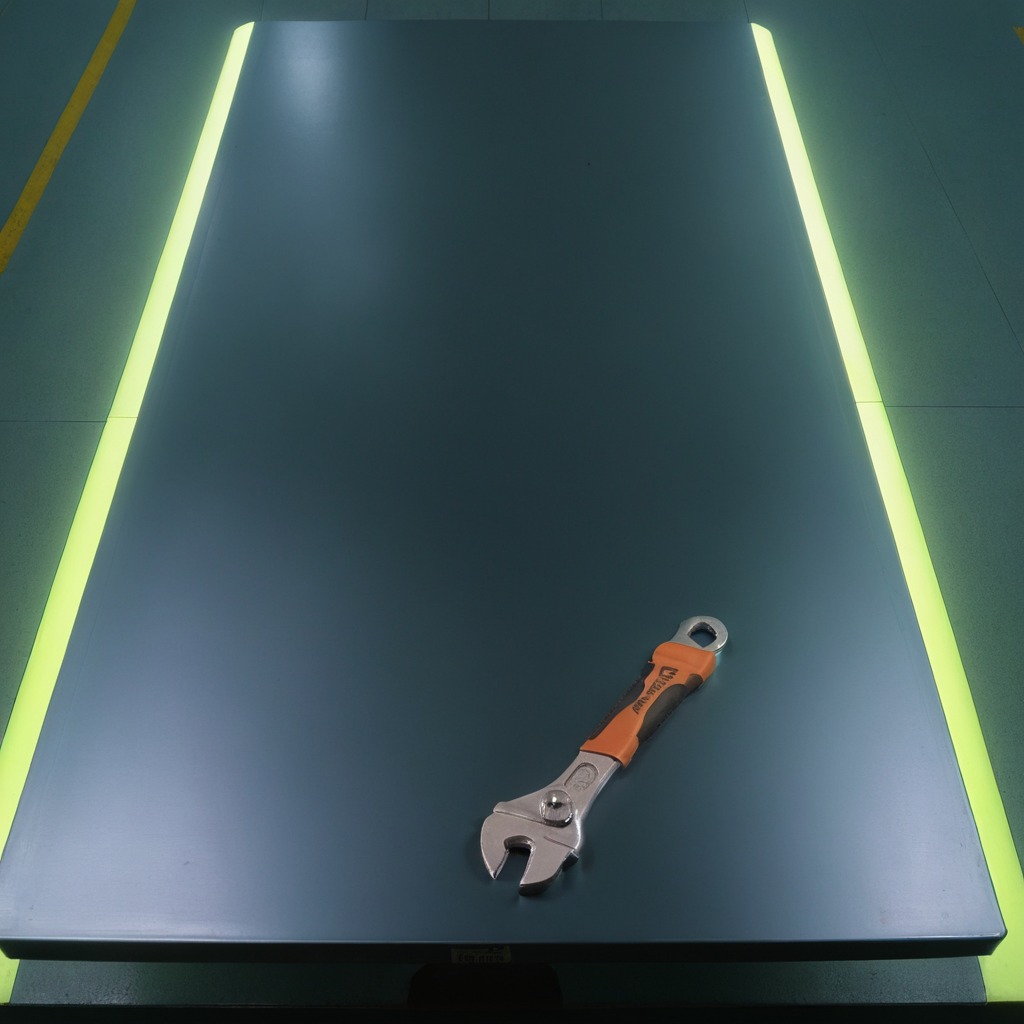
An wrench is lying on the table in the railway signal maintenance room.